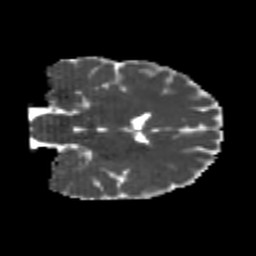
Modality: MD
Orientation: coronal
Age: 24
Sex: female
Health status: healthy
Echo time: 0.074 s